Interaction volume radius: 5 \u00c5
Interaction volume height: 25 \u00c5
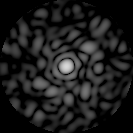
Disorder parameter: 0.818